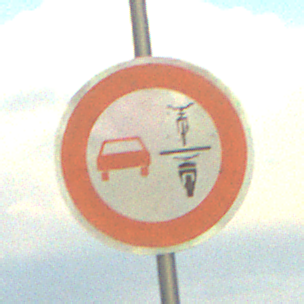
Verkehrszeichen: VerbotUeberholenEinspurigeFahrzeuge
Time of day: SunriseSunset
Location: Outdoor (Nature)
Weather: PartlyCloudy
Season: NotSpecified
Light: Natural